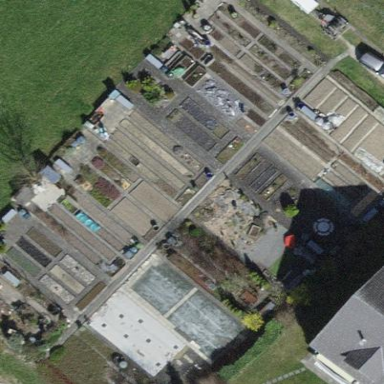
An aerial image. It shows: Allotments area.